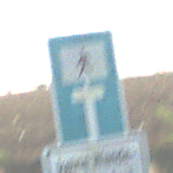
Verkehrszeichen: SackgasseFussgaengerDurchlaessig
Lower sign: HinweisGeaenderteVorfahrtVerkehrsfuehrungVerkehrsregelung3
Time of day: SunriseSunset
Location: Outdoor (Nature)
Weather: Clear
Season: NotSpecified
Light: Natural